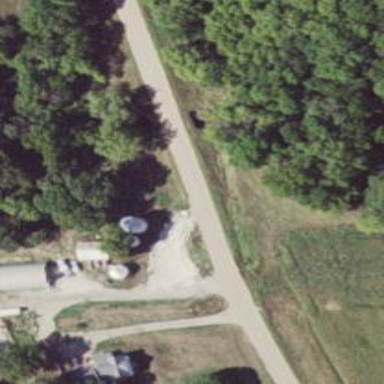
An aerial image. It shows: Silo.